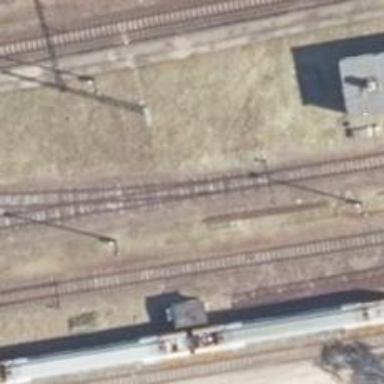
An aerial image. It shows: Railway switch.